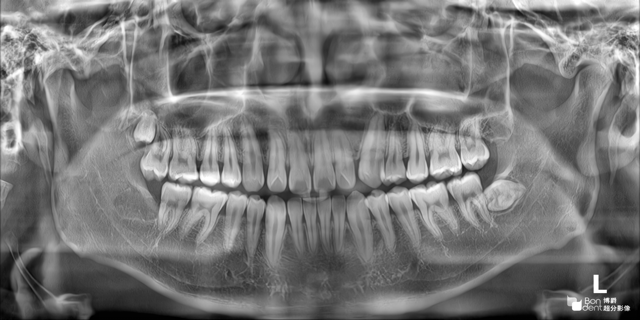
adult